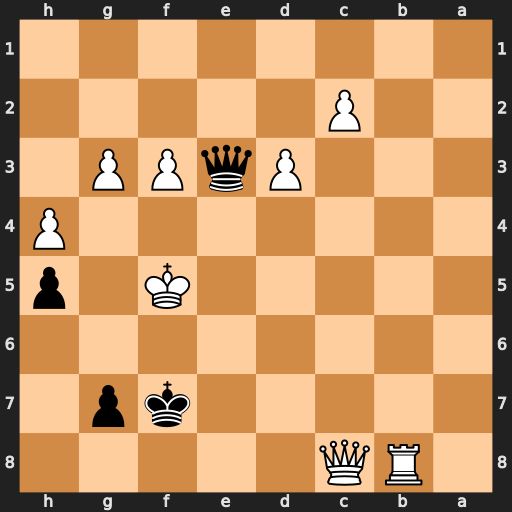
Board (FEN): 1RQ5/5kp1/8/5K1p/7P/3PqPP1/2P5/8
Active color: b
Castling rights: -
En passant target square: -
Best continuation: g6#